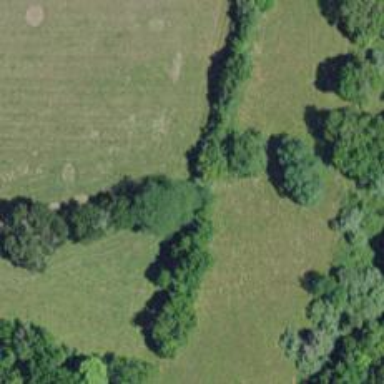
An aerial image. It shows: Row of trees in natural setting.